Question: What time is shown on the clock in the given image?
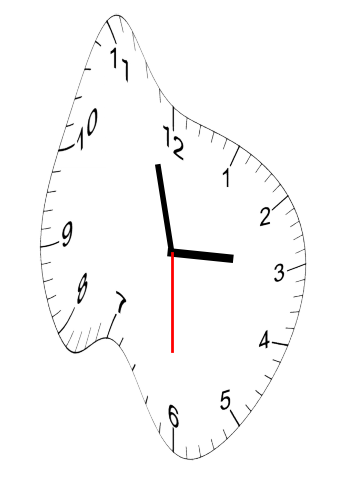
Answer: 02:57:30